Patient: sex F, age 60
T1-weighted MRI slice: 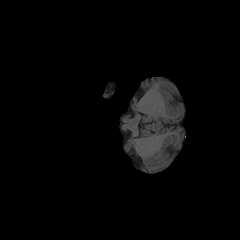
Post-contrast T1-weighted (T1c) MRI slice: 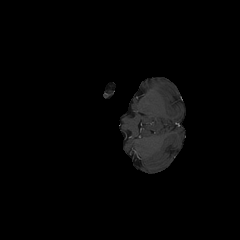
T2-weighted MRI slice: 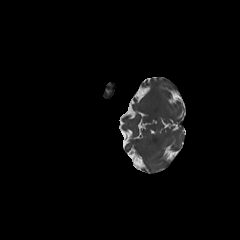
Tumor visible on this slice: no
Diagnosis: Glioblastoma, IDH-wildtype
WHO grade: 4